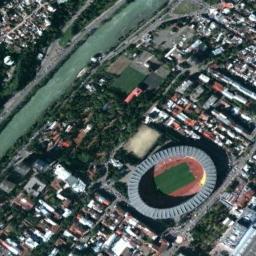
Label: stadium